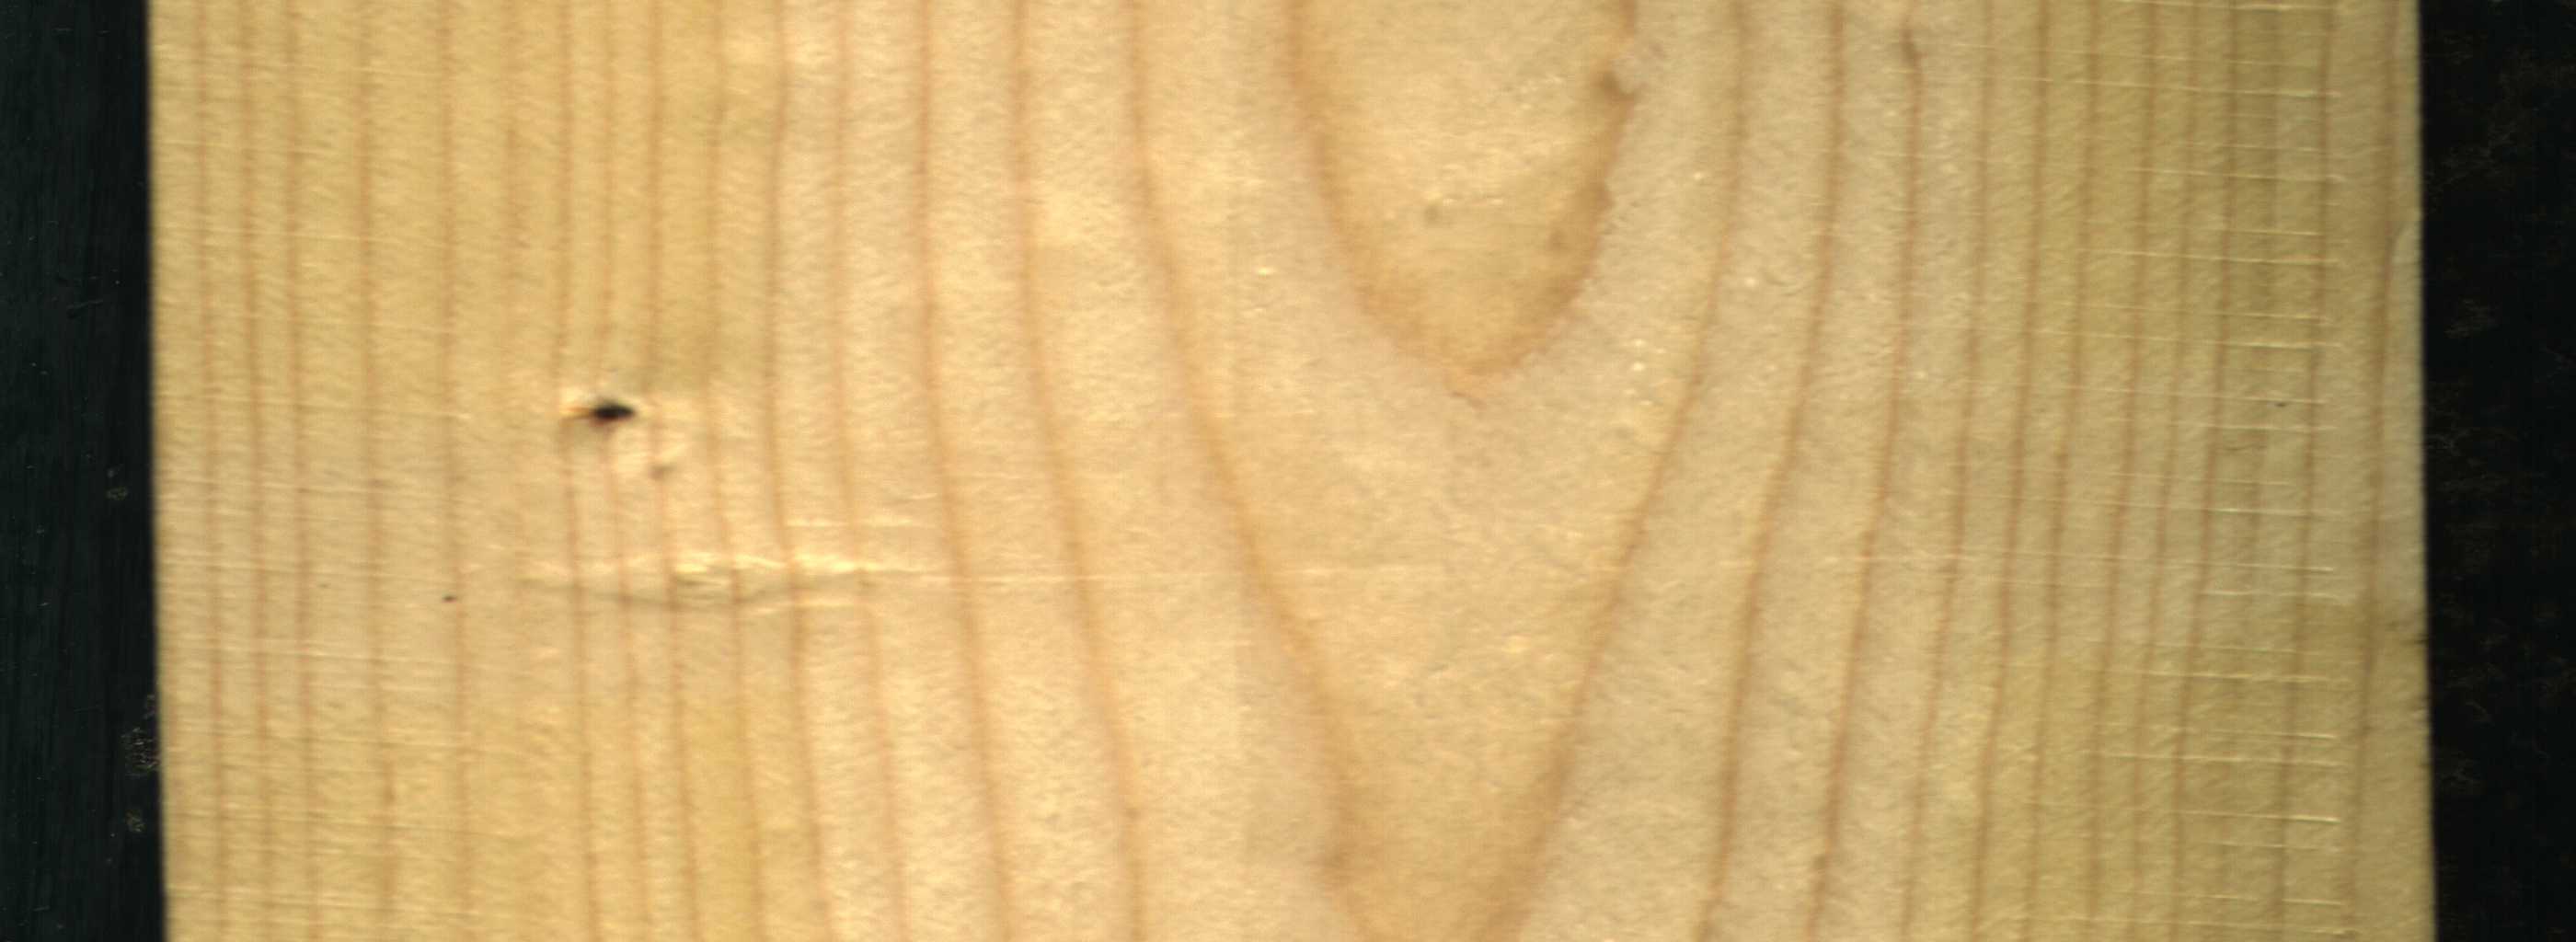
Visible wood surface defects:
Dead_Knot